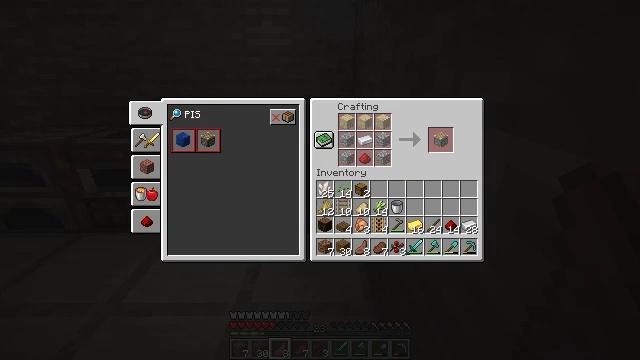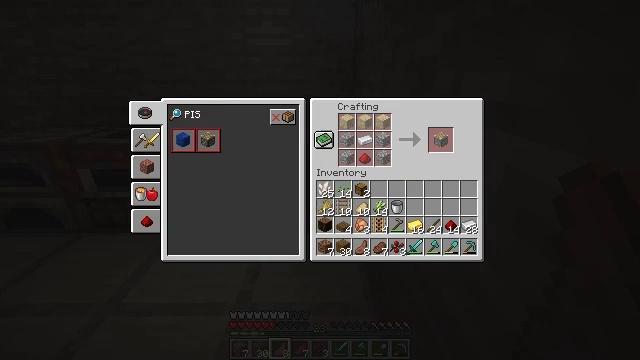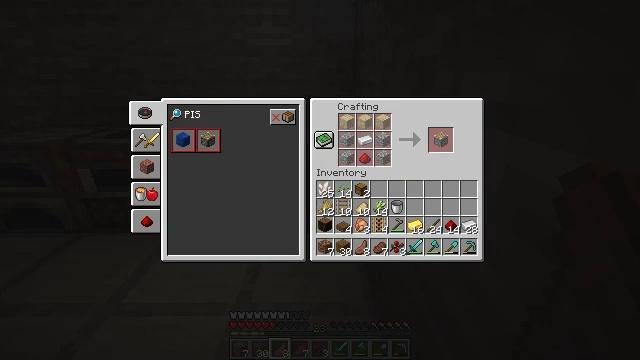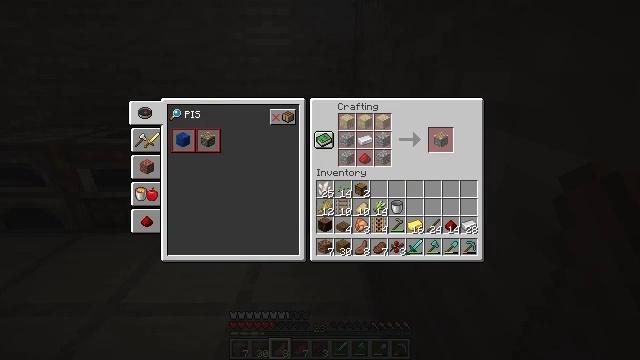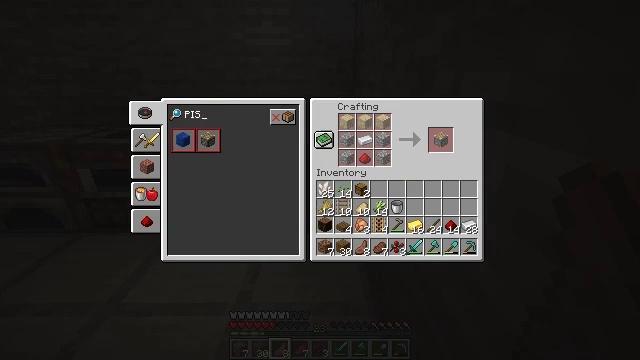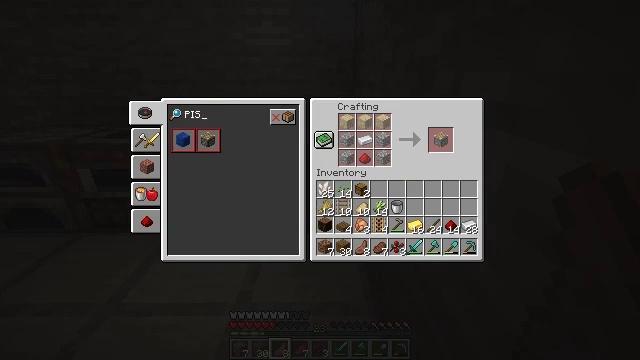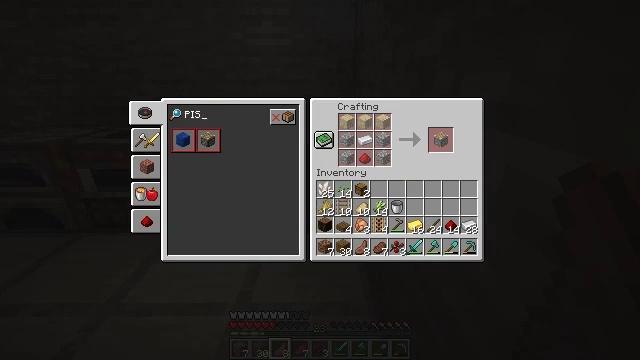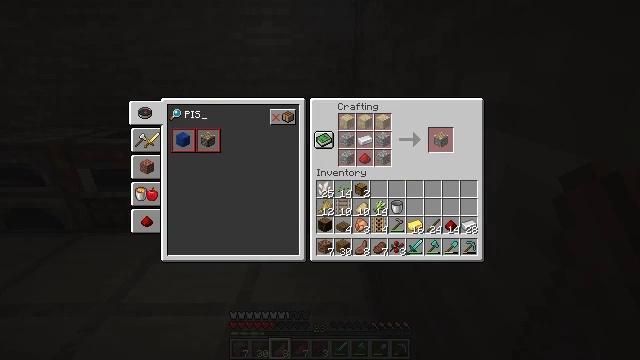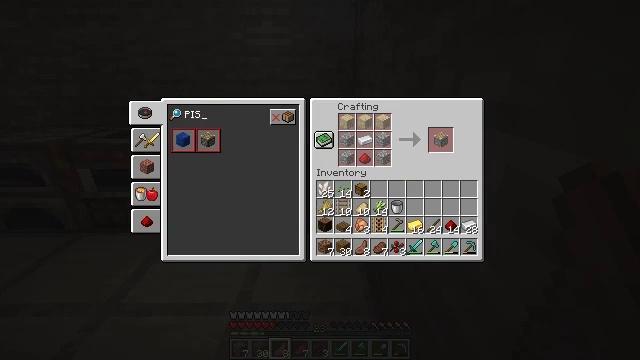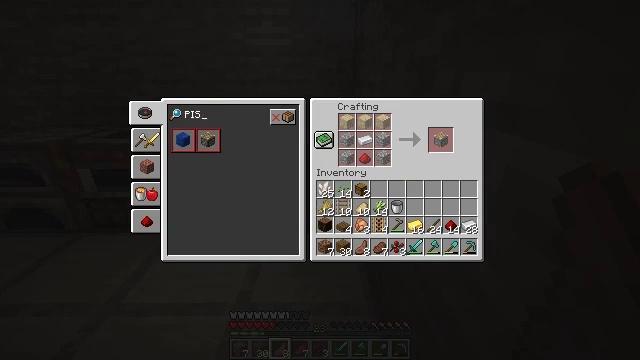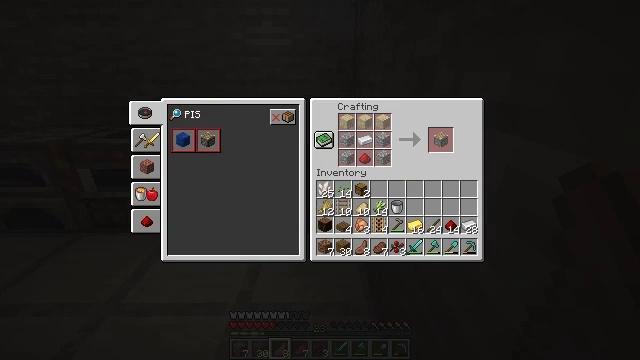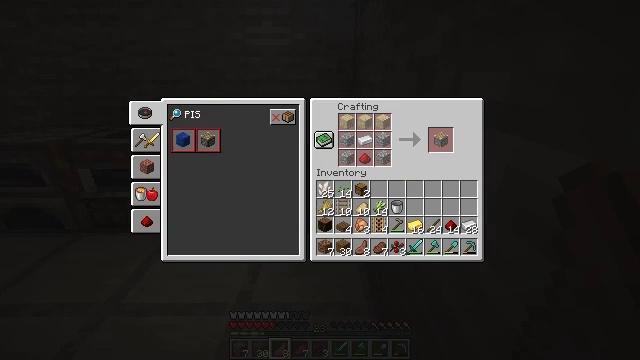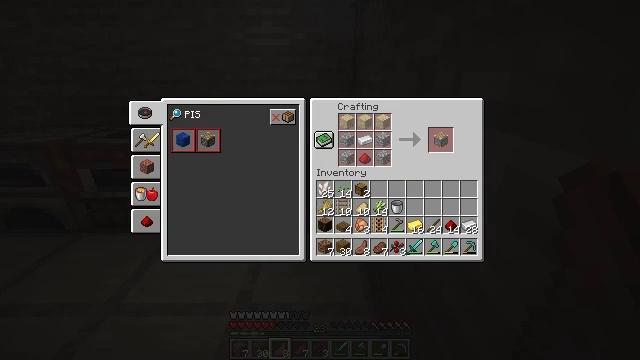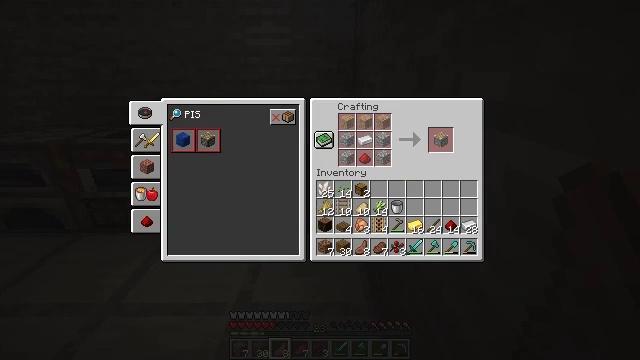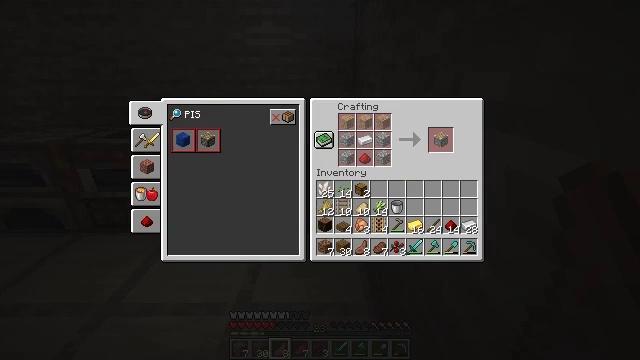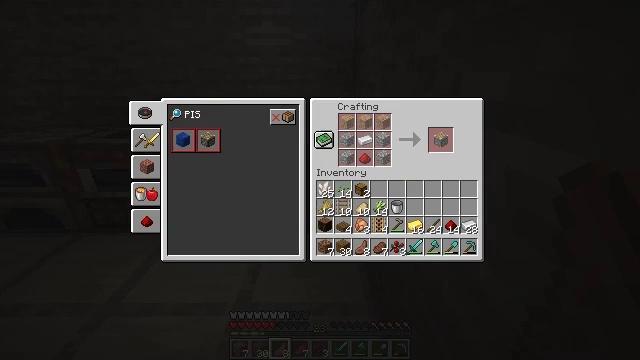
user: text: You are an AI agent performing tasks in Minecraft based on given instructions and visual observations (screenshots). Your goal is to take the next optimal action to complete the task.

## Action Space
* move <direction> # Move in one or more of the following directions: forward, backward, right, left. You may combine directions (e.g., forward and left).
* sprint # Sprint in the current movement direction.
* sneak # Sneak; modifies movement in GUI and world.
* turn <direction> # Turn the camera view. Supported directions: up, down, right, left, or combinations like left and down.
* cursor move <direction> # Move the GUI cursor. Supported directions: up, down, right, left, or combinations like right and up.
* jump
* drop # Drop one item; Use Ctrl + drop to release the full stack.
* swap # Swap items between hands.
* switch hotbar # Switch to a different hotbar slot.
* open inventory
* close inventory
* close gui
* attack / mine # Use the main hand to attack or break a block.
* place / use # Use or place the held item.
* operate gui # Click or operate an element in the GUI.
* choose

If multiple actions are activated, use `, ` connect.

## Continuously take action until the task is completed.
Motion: motion action
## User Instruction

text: Gather resources to craft the piston.
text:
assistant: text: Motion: no_op
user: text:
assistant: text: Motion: no_op
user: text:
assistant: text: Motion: no_op
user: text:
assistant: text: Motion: no_op
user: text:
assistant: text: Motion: no_op
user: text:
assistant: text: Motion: no_op
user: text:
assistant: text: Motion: no_op
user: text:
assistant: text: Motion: no_op
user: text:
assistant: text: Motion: no_op
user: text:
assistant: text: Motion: no_op
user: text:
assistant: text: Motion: no_op
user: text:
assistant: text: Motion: no_op
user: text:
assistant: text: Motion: no_op
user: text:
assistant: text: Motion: no_op
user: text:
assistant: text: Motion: no_op
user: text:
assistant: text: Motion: no_op
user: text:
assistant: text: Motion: no_op
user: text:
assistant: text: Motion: no_op
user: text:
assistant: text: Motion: no_op
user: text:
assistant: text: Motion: no_op
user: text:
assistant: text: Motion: no_op
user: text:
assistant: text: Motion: no_op
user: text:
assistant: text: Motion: no_op
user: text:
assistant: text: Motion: no_op
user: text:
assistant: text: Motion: no_op
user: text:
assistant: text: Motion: no_op
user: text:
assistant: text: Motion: no_op
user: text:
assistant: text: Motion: no_op
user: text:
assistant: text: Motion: no_op
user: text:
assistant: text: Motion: no_op